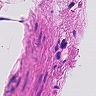
Metastatic tissue present: no